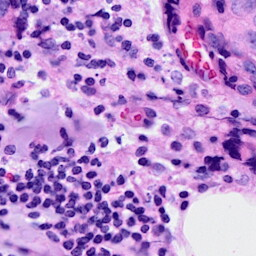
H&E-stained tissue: Breast